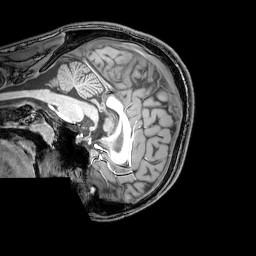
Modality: T1w
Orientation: sagittal
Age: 24
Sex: male
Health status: healthy
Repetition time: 0.081 s
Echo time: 0.037 s